Interaction volume radius: 10 \u00c5
Interaction volume height: 20 \u00c5
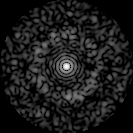
Disorder parameter: 0.8167